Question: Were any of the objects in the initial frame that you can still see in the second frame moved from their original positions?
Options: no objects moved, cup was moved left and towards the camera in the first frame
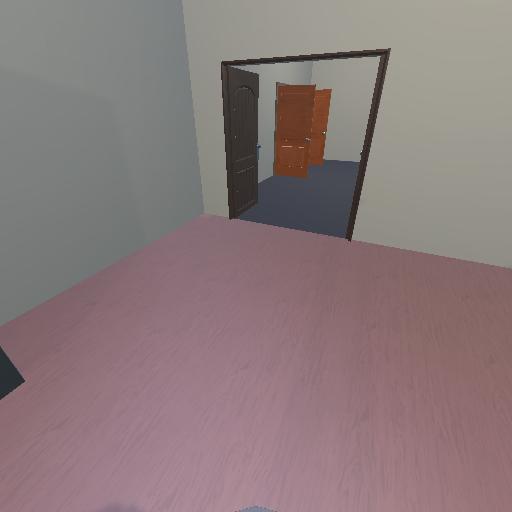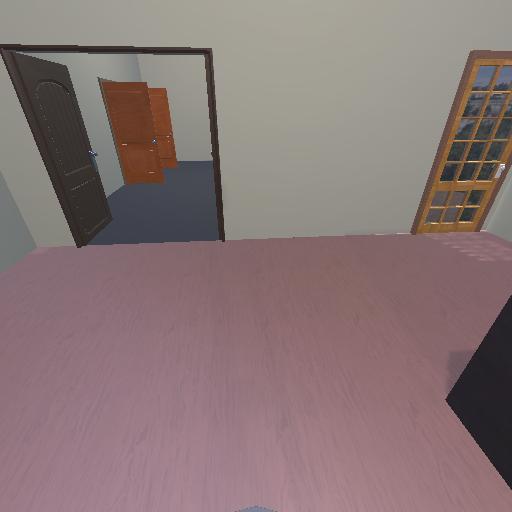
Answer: no objects moved